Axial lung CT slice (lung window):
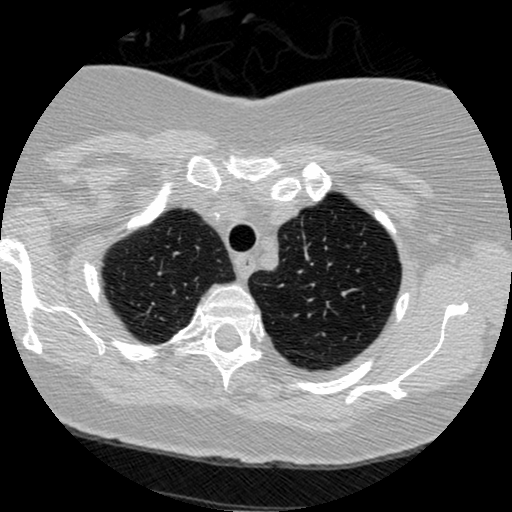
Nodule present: no